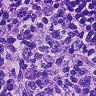
Metastatic tissue present: yes